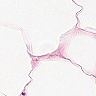
Metastatic tissue present: no